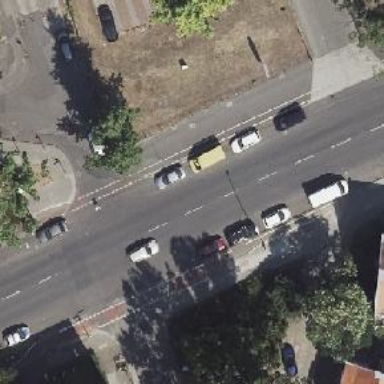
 there is cycle track on the left side of the road."